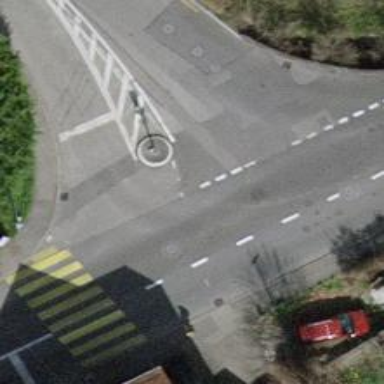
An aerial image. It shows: Road with traffic signals.